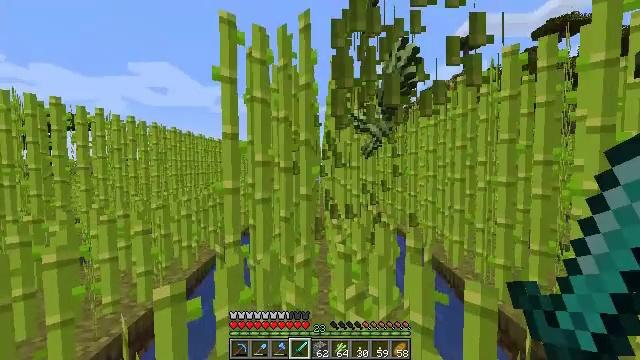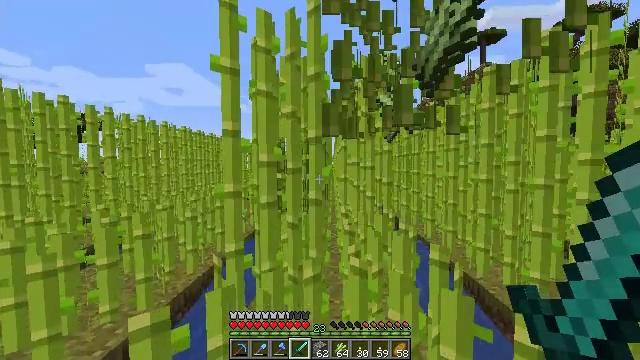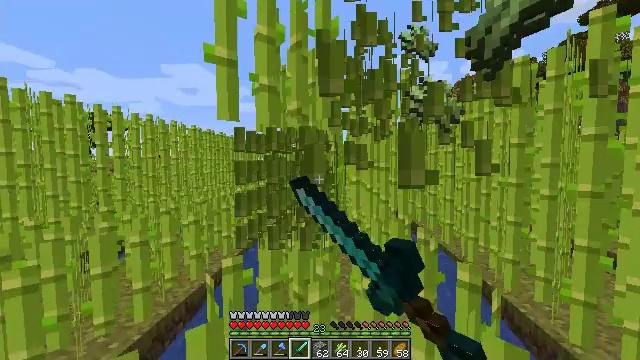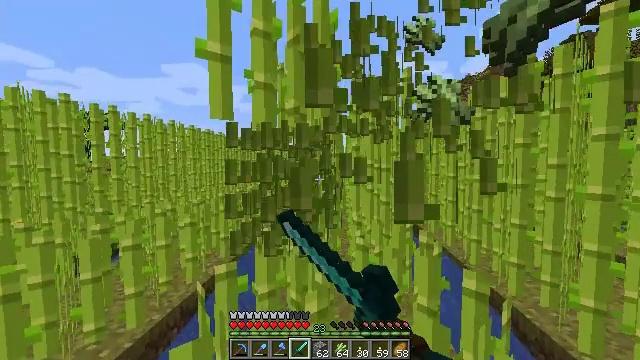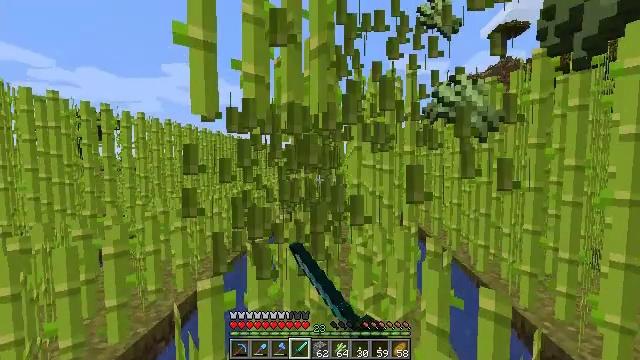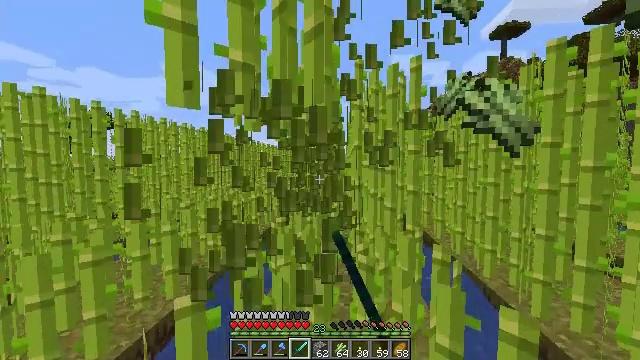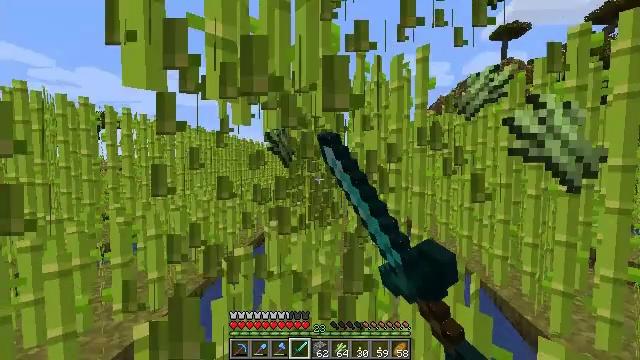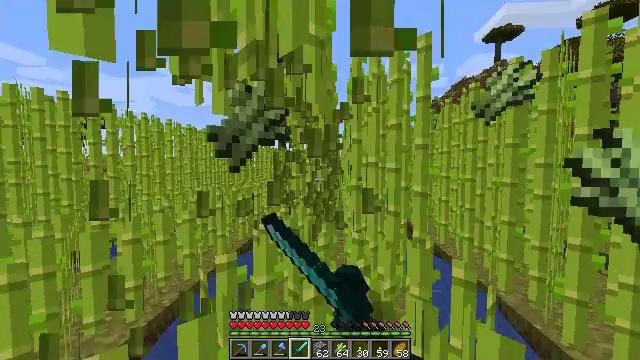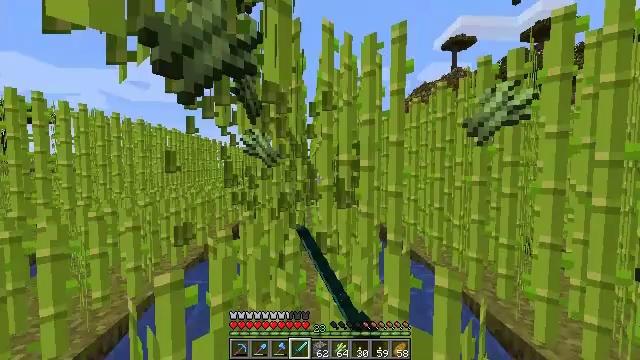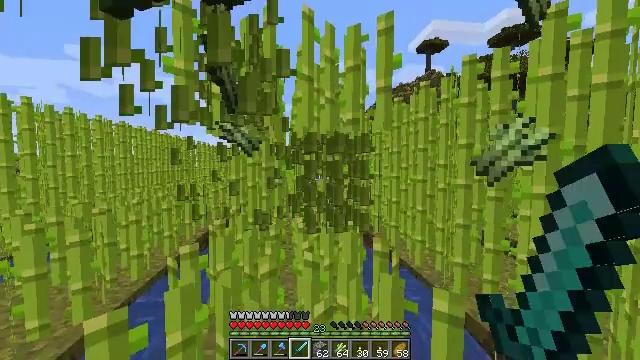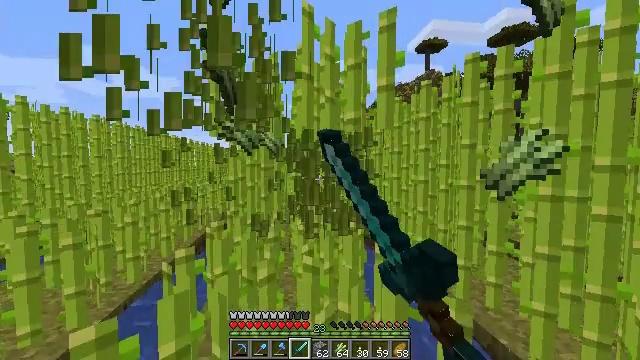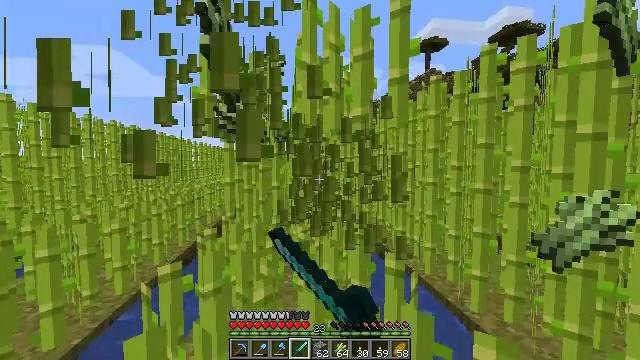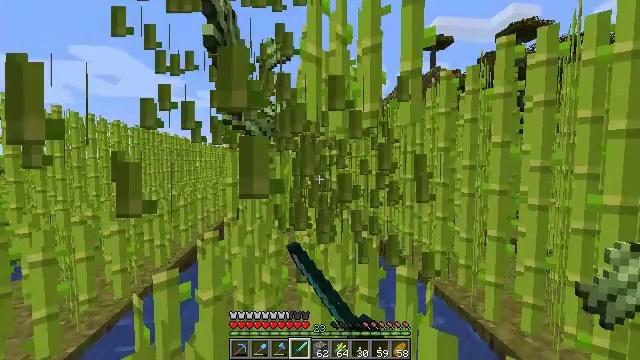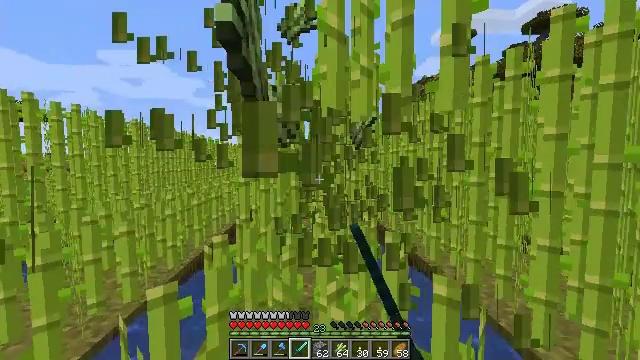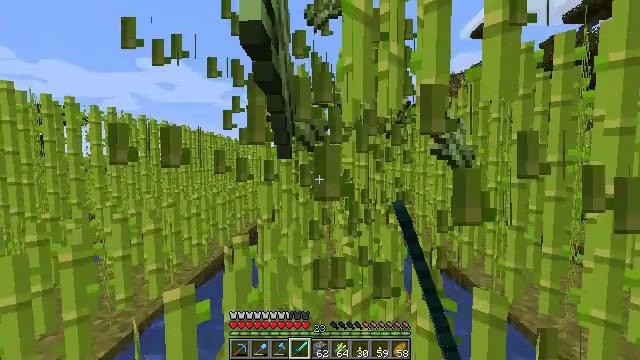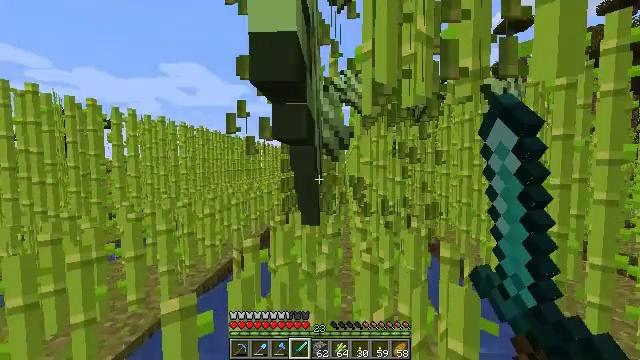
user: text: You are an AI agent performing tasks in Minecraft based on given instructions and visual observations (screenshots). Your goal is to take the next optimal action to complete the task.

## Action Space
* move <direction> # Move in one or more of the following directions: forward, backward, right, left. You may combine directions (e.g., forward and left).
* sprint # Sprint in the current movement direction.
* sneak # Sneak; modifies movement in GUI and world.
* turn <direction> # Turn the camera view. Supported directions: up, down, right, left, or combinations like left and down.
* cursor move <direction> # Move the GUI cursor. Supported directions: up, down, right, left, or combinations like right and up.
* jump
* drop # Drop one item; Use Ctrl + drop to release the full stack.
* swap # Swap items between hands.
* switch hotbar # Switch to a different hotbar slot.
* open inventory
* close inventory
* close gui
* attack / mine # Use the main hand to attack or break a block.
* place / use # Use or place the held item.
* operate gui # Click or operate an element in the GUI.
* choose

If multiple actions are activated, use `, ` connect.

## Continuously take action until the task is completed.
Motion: motion action
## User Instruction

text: Gather sugar cane for crafting.
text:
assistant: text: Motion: move forward, turn left, attack / mine
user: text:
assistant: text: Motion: move forward, turn left, attack / mine
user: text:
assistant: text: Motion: move forward, attack / mine
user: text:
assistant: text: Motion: move forward, attack / mine
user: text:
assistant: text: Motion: move forward, attack / mine
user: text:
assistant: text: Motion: move forward, attack / mine
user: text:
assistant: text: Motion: move forward, turn right, attack / mine
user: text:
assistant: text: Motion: move forward, turn right, attack / mine
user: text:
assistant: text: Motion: move forward, turn right, attack / mine
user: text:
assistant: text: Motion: move forward, attack / mine
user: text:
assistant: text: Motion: move forward, attack / mine
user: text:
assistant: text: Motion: move forward, attack / mine
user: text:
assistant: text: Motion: move forward, turn left, attack / mine
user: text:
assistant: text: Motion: move forward, turn left, attack / mine
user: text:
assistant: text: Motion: move forward, turn left, attack / mine
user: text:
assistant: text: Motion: move forward, turn left, attack / mine
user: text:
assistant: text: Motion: move forward, attack / mine
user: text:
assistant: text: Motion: move forward, attack / mine
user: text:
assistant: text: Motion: move forward, attack / mine
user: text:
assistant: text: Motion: move forward, turn right, attack / mine
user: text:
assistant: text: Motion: move forward, turn right, attack / mine
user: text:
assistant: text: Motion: move forward, turn right, attack / mine
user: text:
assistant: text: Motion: move forward, attack / mine
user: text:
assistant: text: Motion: move forward, attack / mine
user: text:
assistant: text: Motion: move forward, attack / mine
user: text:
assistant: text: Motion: move forward, attack / mine
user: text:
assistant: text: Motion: move forward, turn left, attack / mine
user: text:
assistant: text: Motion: move forward, turn left, attack / mine
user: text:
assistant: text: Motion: move forward, turn left, attack / mine
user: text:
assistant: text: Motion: move forward, attack / mine